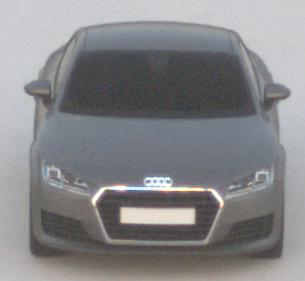
Make: Audi
Model: TT Coupé 1.8 TFSI
Detailed model: TT (8S) Coupé
Model produced from: 2015/08
Model produced until: 2018/06
Doors: 3
Color: gray
Road condition: dry road
Daytime: sunrise or sunset
Contrast: low contrast